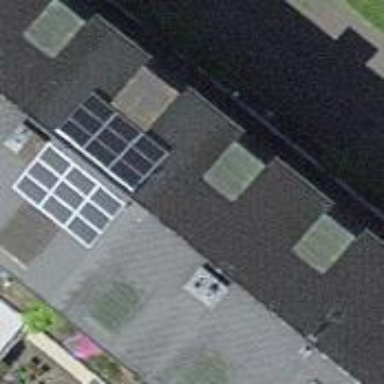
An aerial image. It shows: Residential building with gabled roof oriented across.